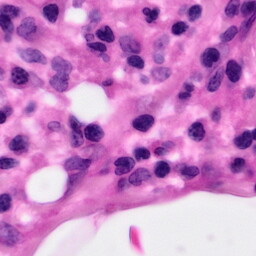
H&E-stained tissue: Pancreatic